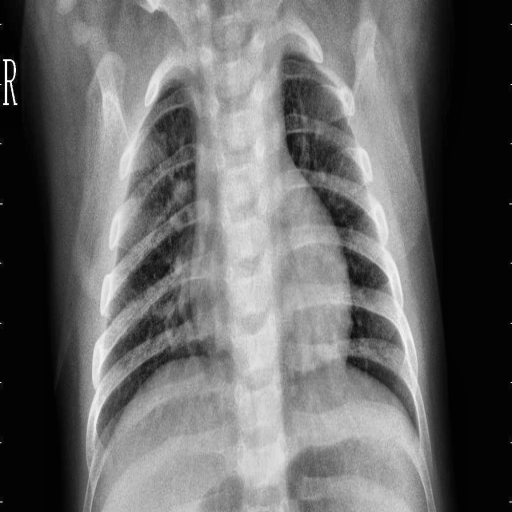
Finding: PNEUMONIA